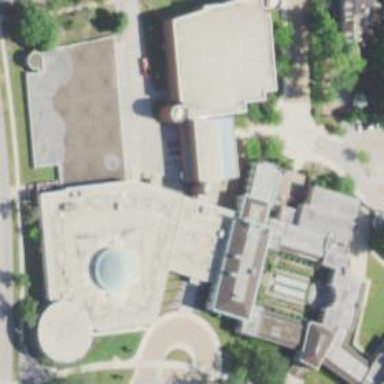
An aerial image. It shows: Museum.